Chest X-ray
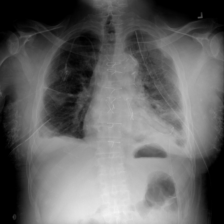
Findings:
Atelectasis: negative
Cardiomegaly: negative
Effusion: negative
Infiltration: positive
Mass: negative
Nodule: negative
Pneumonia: negative
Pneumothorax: negative
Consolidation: negative
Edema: negative
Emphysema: negative
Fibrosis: negative
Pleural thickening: negative
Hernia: negative